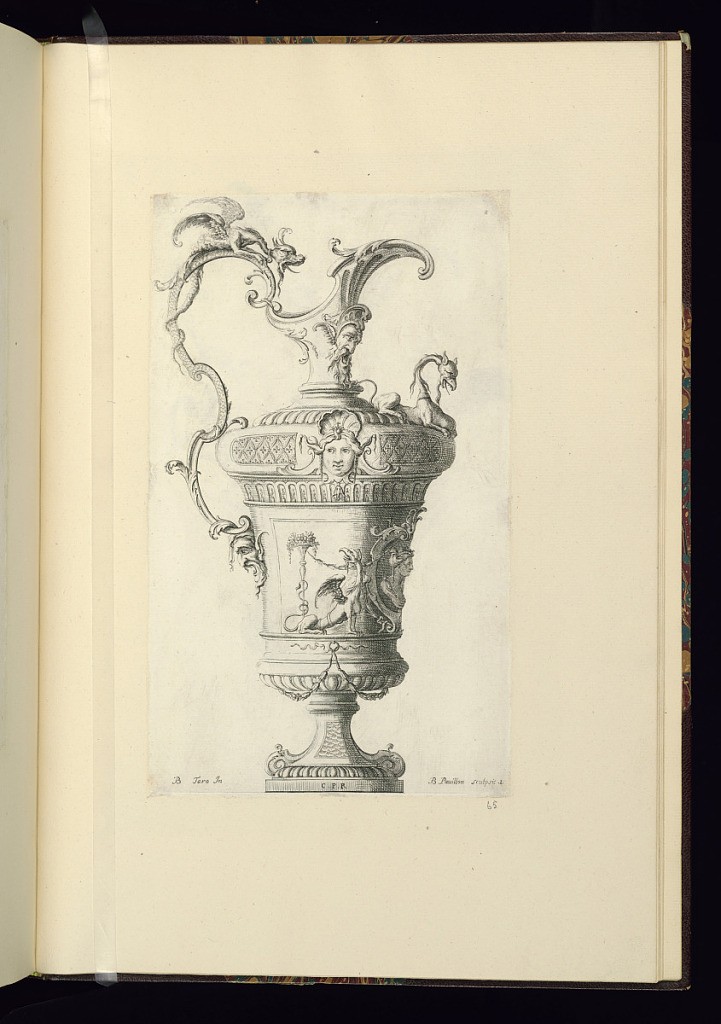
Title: Ewer Design
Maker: Jean-Bernard Turreau, French, 1672 - 1731
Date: early 18th century
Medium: Etching on laid paper
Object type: Print
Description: Design for an ewer with grotesque motifs including mascarons (masks), dragons, festoons of leaves, chimera or griffin with breasts, mythological creatures, flowers, gadrooning, fluting, fish scale and diaper patterns, c-scrolls, fleurons, and scrolling leaves (rinceaux). The plate is numbered and signed.